Interaction volume radius: 5 \u00c5
Interaction volume height: 10 \u00c5
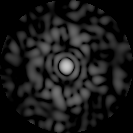
Disorder parameter: 0.8626